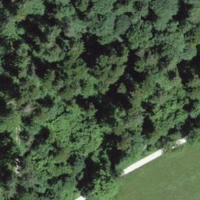
EUNIS habitat code: 44
Species observed at this site:
Allium ursinum
Daphne laureola
Mercurialis perennis